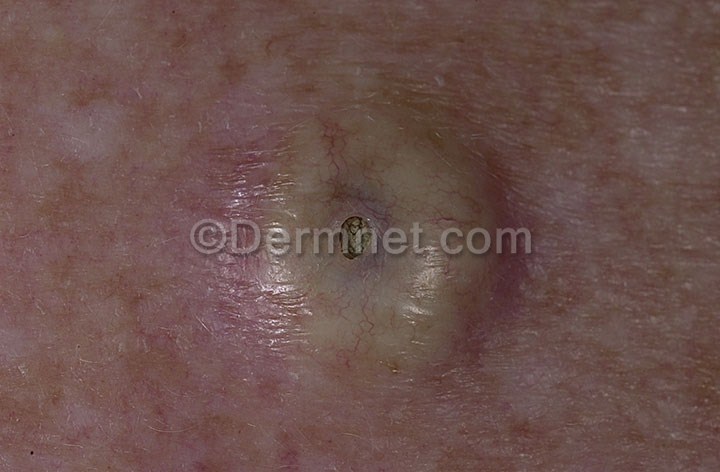
Disease: Seborrheic Keratoses and other Benign Tumors